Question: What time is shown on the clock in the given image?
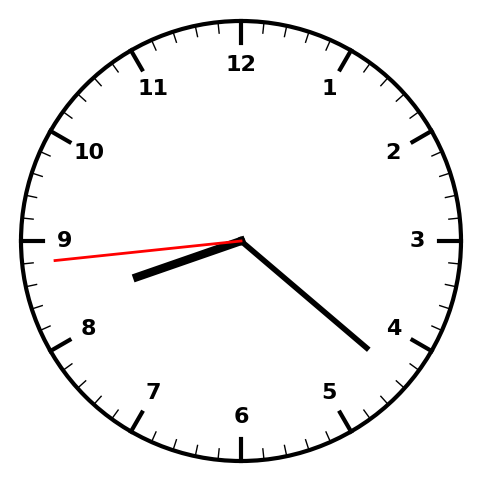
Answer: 08:21:44